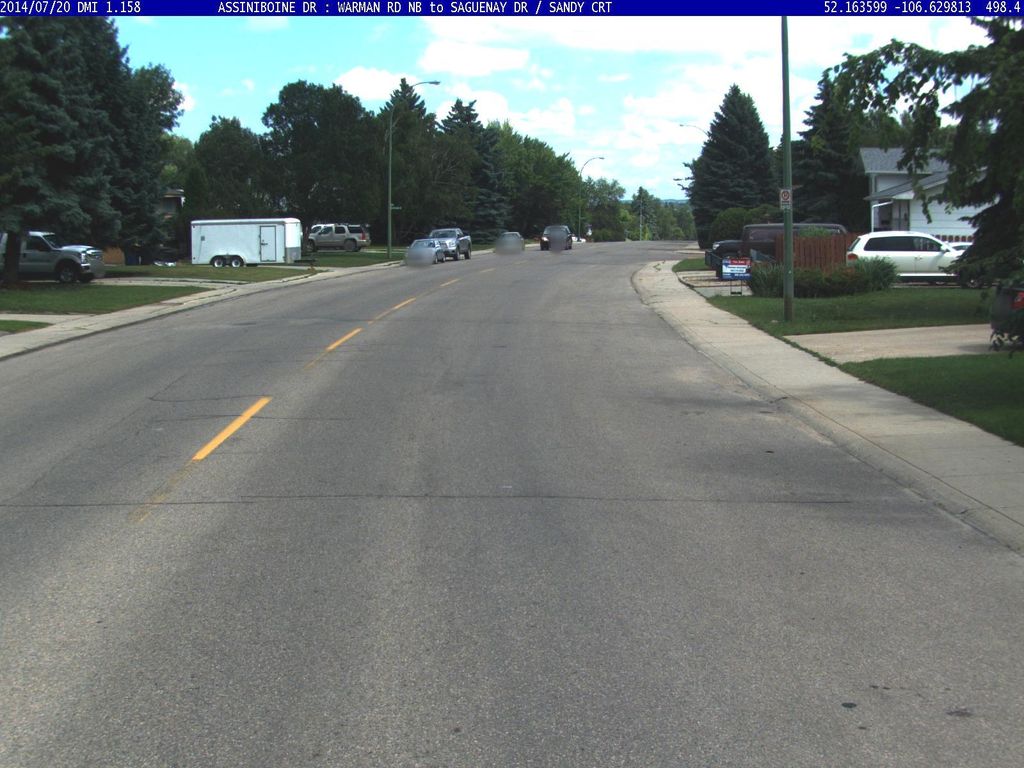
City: saskatoon